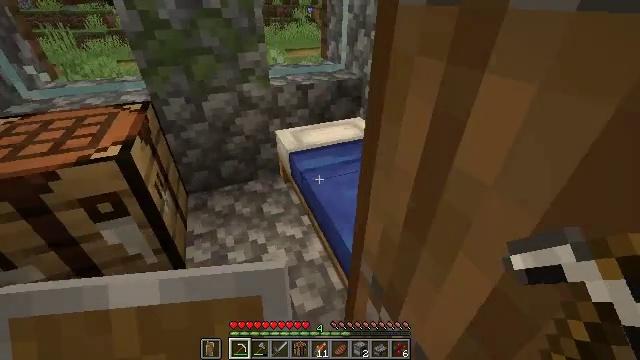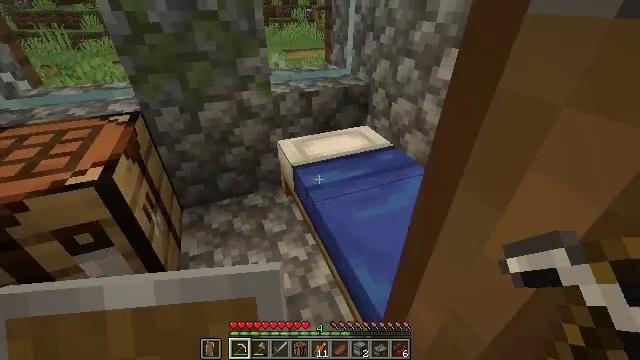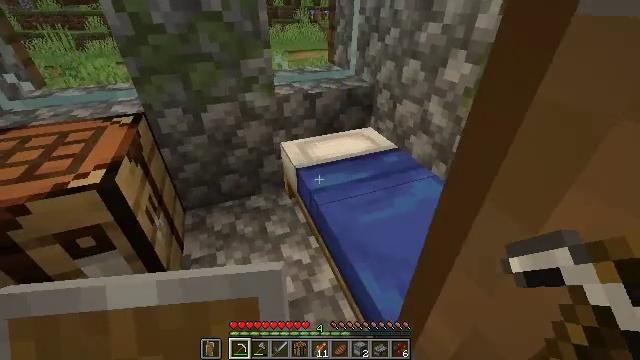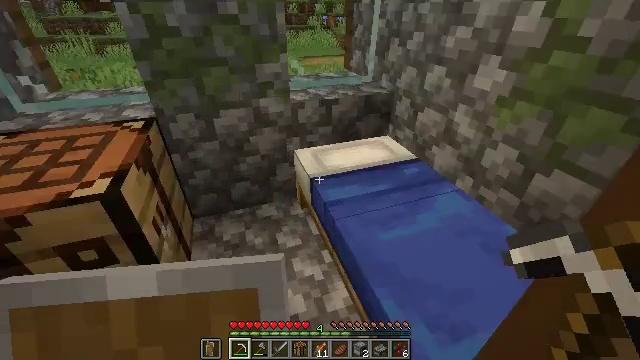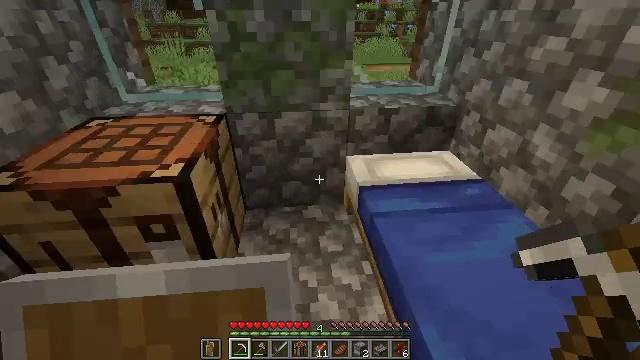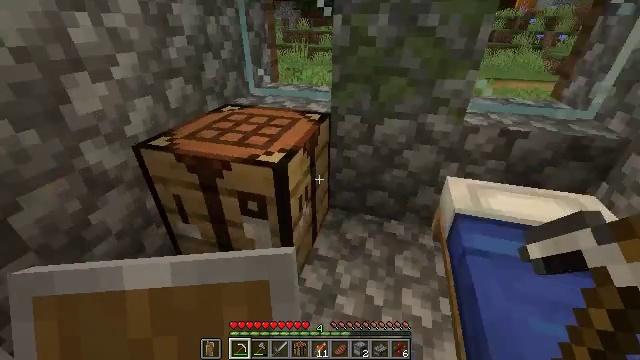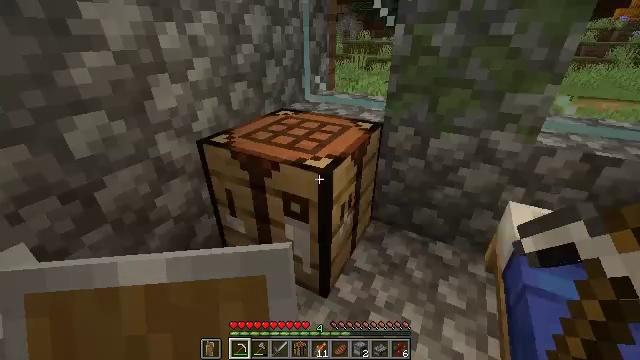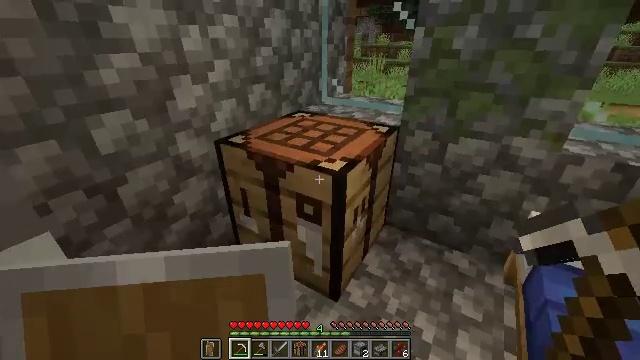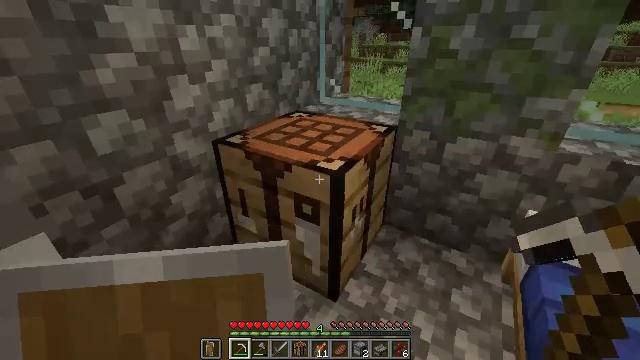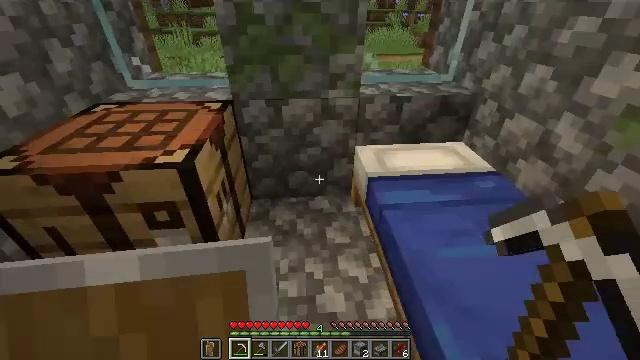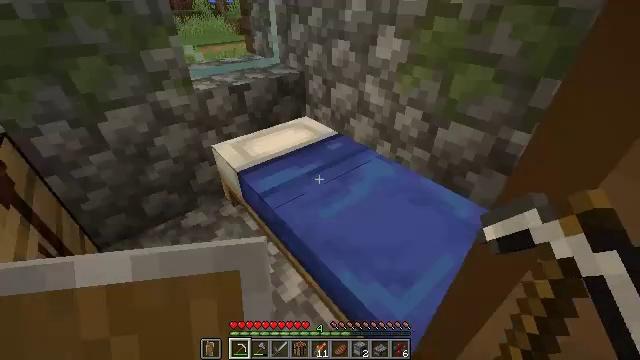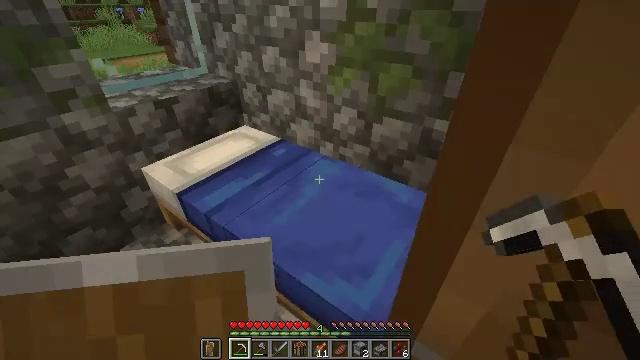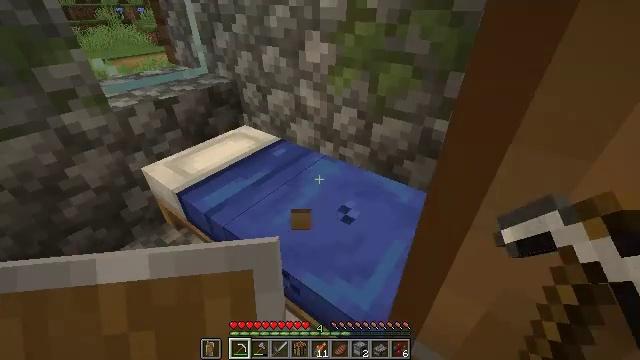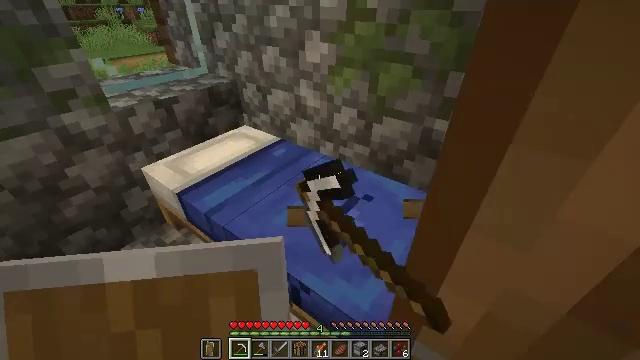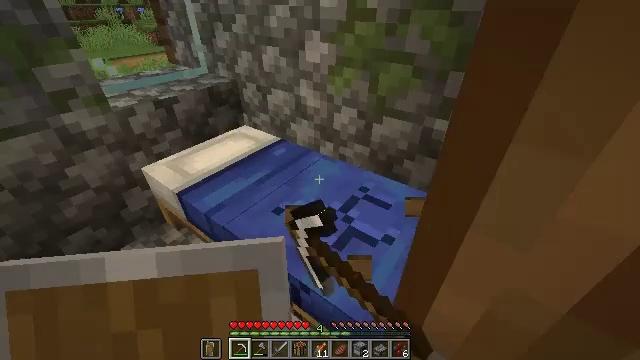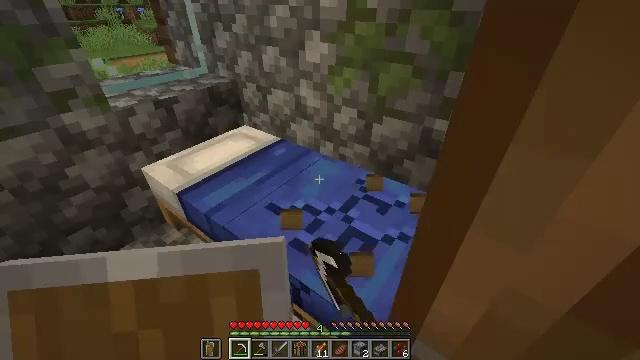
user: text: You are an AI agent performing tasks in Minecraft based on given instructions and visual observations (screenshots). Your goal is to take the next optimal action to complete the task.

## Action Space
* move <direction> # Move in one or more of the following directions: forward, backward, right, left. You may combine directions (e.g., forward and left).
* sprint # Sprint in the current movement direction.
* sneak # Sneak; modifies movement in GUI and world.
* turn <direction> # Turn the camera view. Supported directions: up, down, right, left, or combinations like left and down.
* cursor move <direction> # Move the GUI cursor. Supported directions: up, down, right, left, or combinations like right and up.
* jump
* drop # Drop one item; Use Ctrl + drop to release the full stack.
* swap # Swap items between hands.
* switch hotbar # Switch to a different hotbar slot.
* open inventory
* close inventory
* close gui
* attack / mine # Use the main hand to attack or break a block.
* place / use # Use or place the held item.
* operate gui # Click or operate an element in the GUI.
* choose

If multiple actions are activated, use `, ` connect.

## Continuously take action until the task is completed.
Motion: motion action
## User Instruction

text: Break the blue bed to move it.
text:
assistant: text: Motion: move forward
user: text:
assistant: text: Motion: no_op
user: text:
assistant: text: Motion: turn left
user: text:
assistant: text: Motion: turn left and up
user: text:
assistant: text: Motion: turn left and up
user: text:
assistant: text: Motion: turn left and up
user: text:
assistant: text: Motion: turn left
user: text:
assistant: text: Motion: no_op
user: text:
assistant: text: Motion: turn right and down
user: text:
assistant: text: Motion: turn right and down
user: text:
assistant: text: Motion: turn right and up
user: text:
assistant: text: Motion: attack / mine
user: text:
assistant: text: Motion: attack / mine
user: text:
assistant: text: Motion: attack / mine
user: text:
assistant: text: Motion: attack / mine
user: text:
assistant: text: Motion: attack / mine
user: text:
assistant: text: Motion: attack / mine
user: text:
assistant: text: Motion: attack / mine
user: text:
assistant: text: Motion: attack / mine
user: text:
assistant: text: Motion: attack / mine
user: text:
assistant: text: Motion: attack / mine
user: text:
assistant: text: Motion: attack / mine
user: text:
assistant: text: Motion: attack / mine
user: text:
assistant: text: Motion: attack / mine